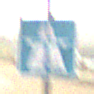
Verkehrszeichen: Autobahn
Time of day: MorningAfternoon
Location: Outdoor (Suburban)
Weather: PartlyCloudy
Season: NotSpecified
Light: Natural